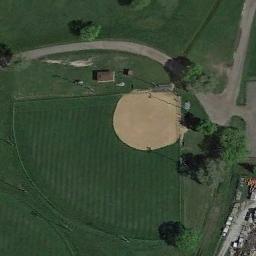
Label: baseball_diamond